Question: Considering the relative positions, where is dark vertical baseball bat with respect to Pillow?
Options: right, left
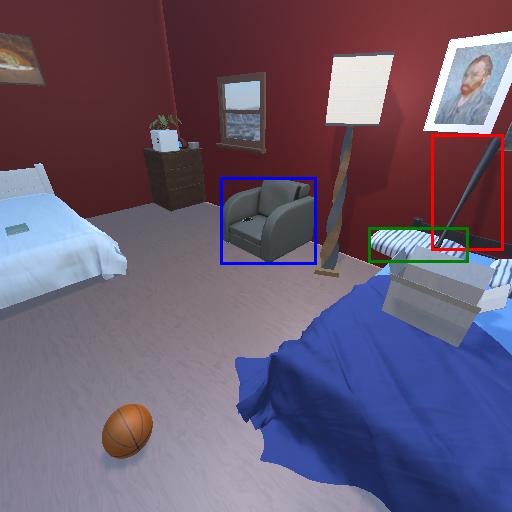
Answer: right